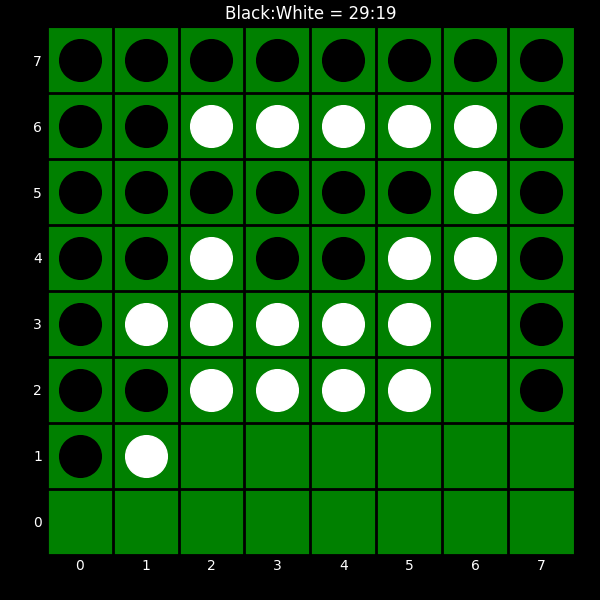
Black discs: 29
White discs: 19